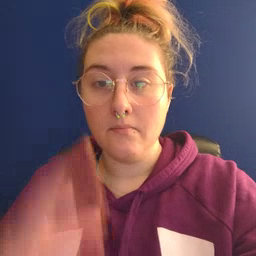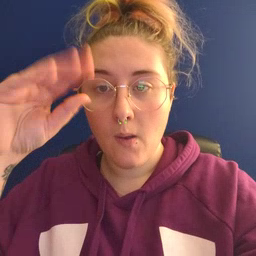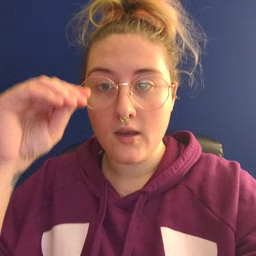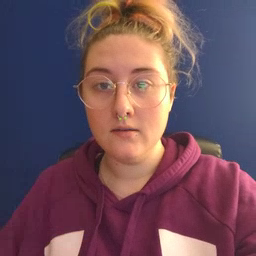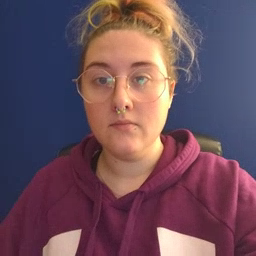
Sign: boy